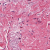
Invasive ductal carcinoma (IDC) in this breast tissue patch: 0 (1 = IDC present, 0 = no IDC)